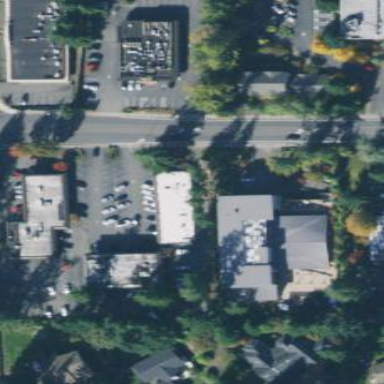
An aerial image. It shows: Commercial area.